Question: I'm using the out of the box android SeekBar component. Below I would like to add the numbers form 1 to 5 showing the progress of the SeekBar. I have problem distributing the numbers correctly on the seek bar.
Just like the image below

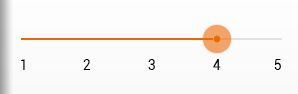
Answer: For drawing text over the seekbar thumb use this function
'''
public BitmapDrawable writeOnDrawable(int drawableId, String text){
Bitmap bm = BitmapFactory.decodeResource(getResources(), drawableId).copy(Bitmap.Config.ARGB_8888, true);
Paint paint = new Paint();
paint.setStyle(Style.FILL);
paint.setColor(Color.BLACK);
paint.setTextSize(20);
Canvas canvas = new Canvas(bm);
canvas.drawText(text, 0, bm.getHeight()/2, paint);
return new BitmapDrawable(bm);
}
'''
This function will call as
seekbar.setThumb(writeOnDrawable(R.drawable.thumbimage, mytext));
put thumbimage.png file in res/drawable/ and 'mytext' is the string which you want to write on top of that drawable
For complete conversation see the below link
<URL>
Hope this will be helpful to you.